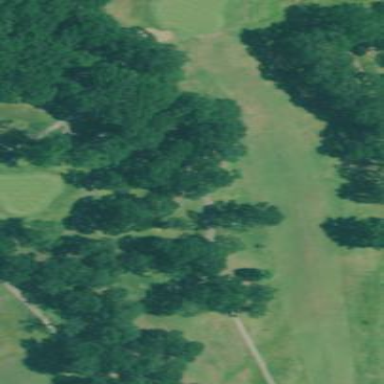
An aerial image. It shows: Grassy area designated as golf fairway.